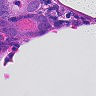
Metastatic tissue present: yes